Field crop: tomato
Growth stage: 1
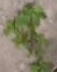
Species: portulaca